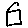
Label: house